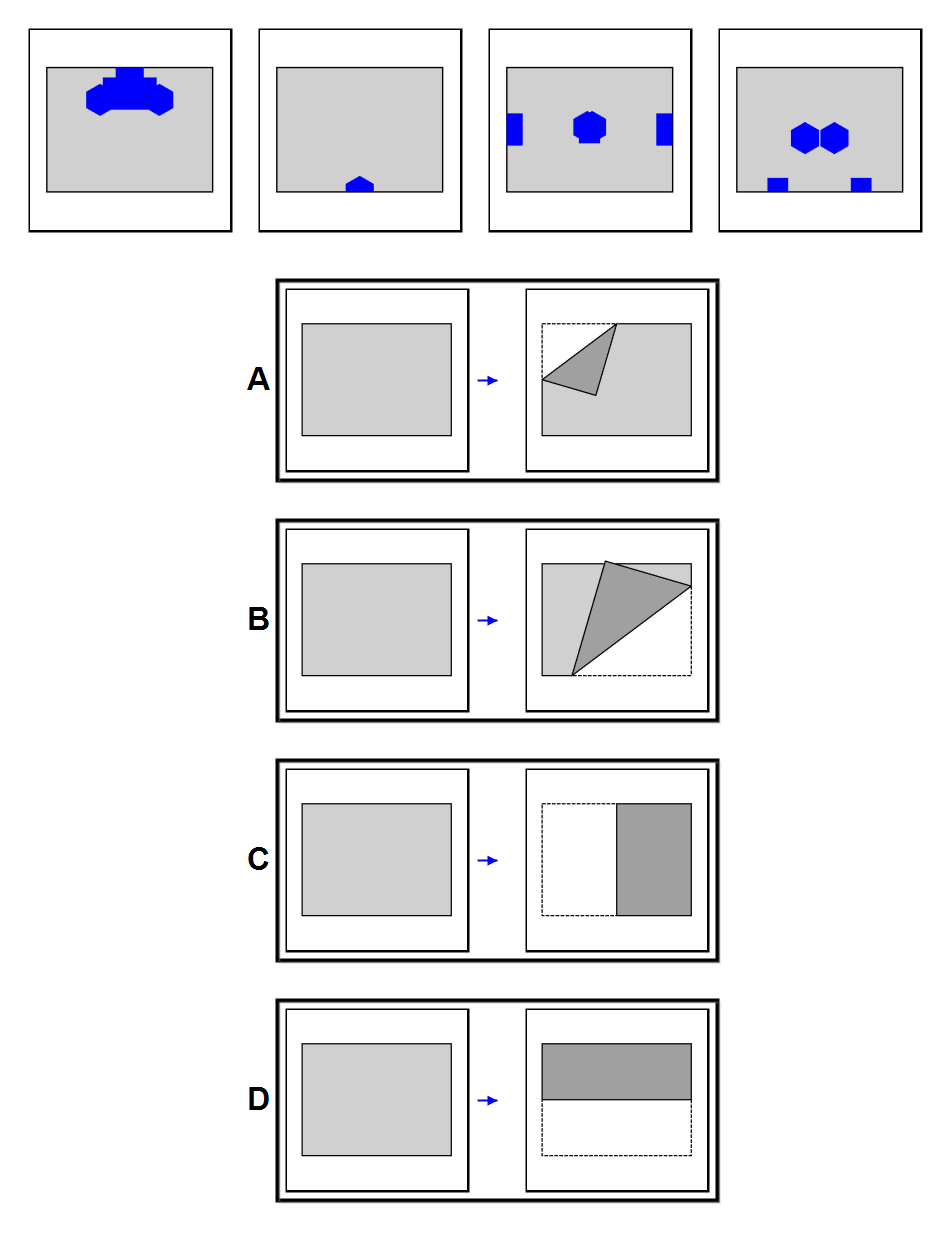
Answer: C